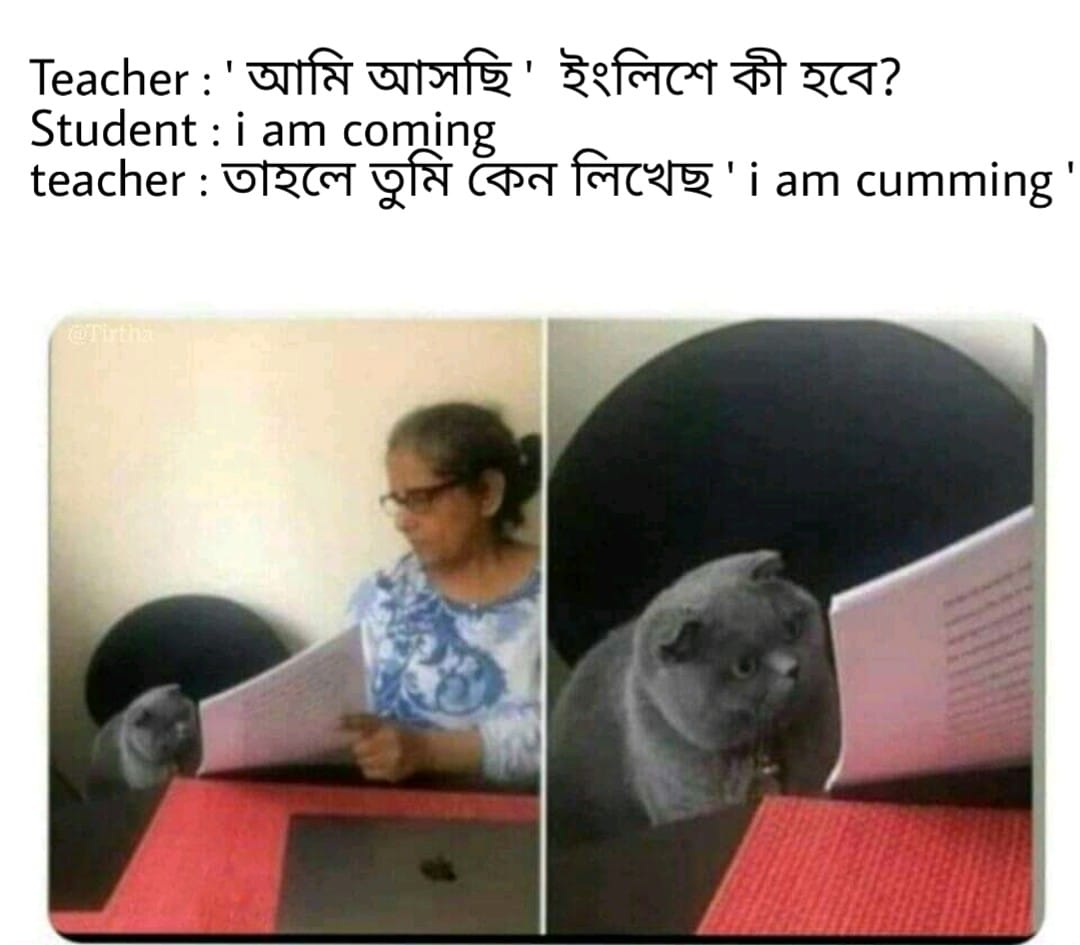
Caption: Teacher : ' আমি আসছি '  ইংলিশে কী হবে ? Student: i am coming   teacher:   তাহলে তুমি কেন লিখেছ   ' i am cumming '
Label: non-hate